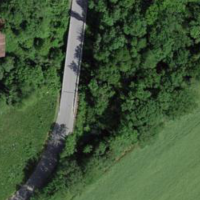
EUNIS habitat code: 25
Species observed at this site:
Euonymus europaeus